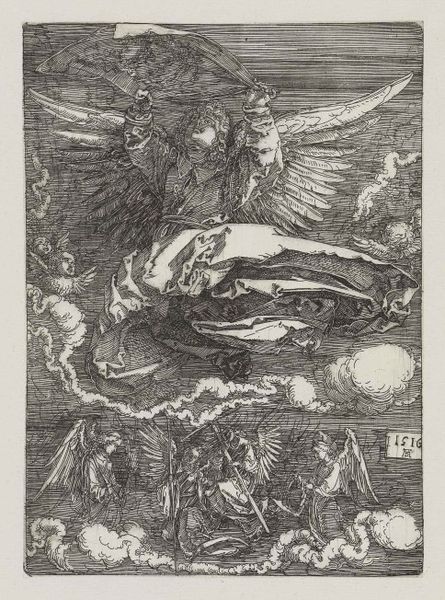
Titel: Das Schweißtuch, von einem Engel gehalten
Künstler: Albrecht Dürer
Standort: Karlsruhe
Institution: Staatliche Kunsthalle Karlsruhe
Schlagwörter: dunkel, flügel, himmel, kampf, kopf, schatten, umhang, vogel, weiß, wolken, frauen, grob, menschen, grau, kleid, schwarz, zeichnung, blick, gürtel, tuch, wolke, hochformat, teppich, gesichter, jacke, falten, federn, gesicht, johannes, mensch, rahmen, bild, hände, signatur, vögel, wind, rauch, gewand, mantel, stoff, tücher, gewänder, blatt, kontrast, locken, renaissance, fliegen, stock, engel, putte, putto, bewegt, holzschnitt, schrift, papier, stab, fahne, grafik, graphik, linien, rand, sturm, inschrift, besen, faltenwurf, ad, jahreszahl, tusche, kreuz, schweben, druck, schwarz weiss, schraffur, radierung, stich, illustration, offenbarung, holzdruck, dämon, ruf, kontraste, zahl, jesus, dynamisch, apokalypse, hölle, jüngstes gericht, teufel, schwingen, posaunen, wei?, dürer, putten, kupferstich, erzengel, putti, drama, dornenkrone, hacke, himmelfahrt, verkündigung, gestrichelt, querstriche, albrecht, albrecht dürer, gabriel, rechen, prost, dürrer, schweißtuch, bible, pest, holzshcnitt, verdamnis, woklen, wodka, harke, apocalypse, isig, a, 1616, 1516, prohezeihung, comicartig, offsetdruck, engelheer, freibad', !&!&, kischt